Interaction volume radius: 10 \u00c5
Interaction volume height: 10 \u00c5
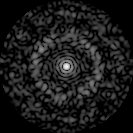
Disorder parameter: 0.8251